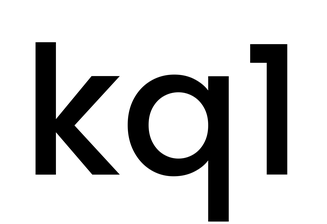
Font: Poppins-Medium